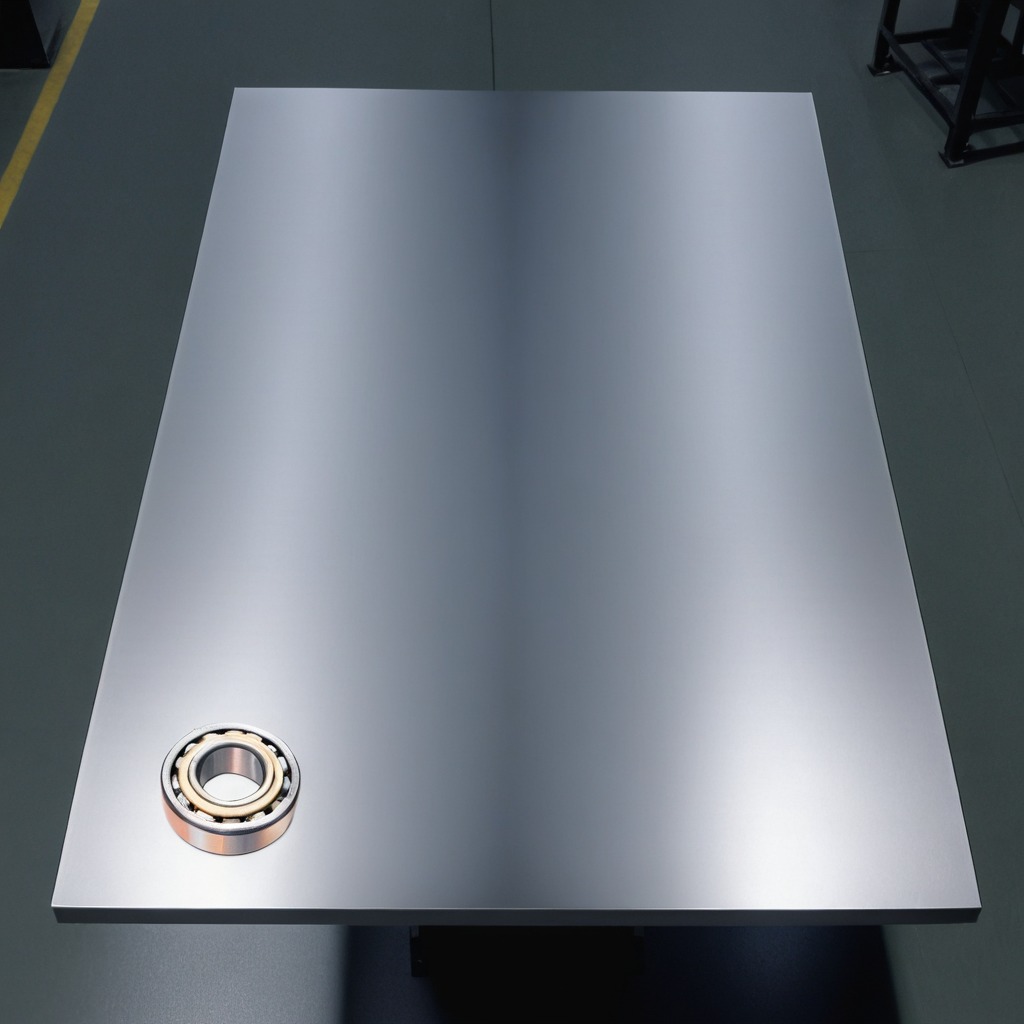
A metal ball bearing is lying on the tabletop.